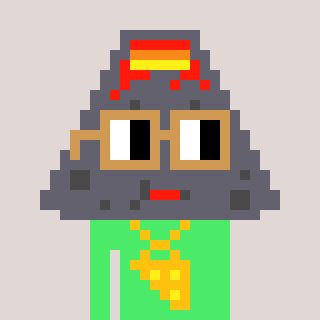
a pixel art character with square brown glasses, a volcano-shaped head and a teal-colored body on a warm background